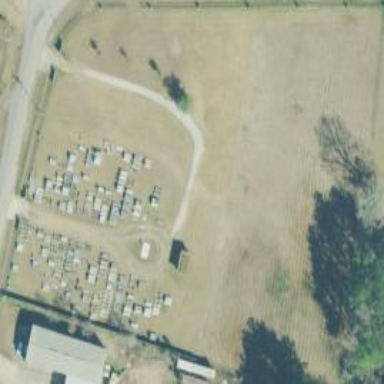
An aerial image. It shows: Cemetery.